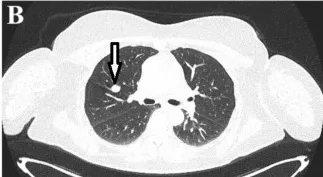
Lung CT. Revealed a 16 mm x 12 mm mass in the right upper lobe (marked with arrows).
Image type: radiology (ct)